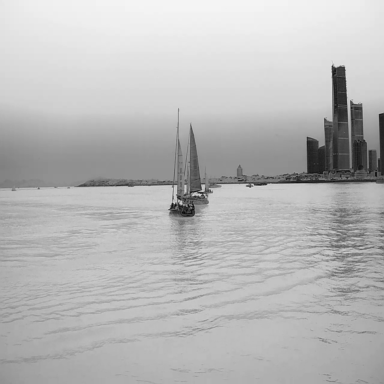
There are four canoes in the infrared image.